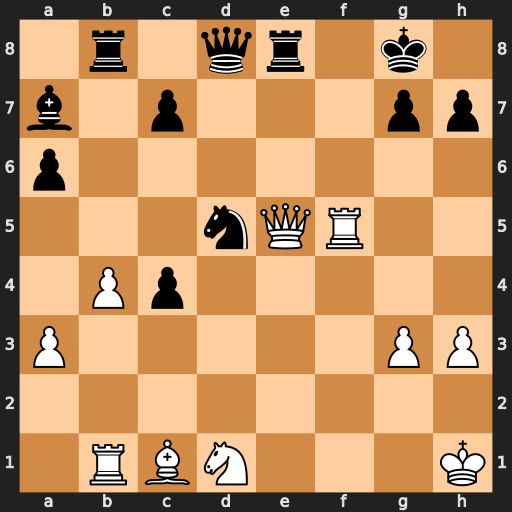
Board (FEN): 1r1qr1k1/b1p3pp/p7/3nQR2/1Pp5/P5PP/8/1RBN3K
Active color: w
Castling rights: -
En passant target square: -
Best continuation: Qxd5+ Qxd5+ Rxd5